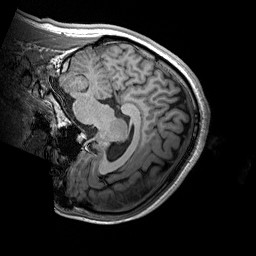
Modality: T1w
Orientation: sagittal
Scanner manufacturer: siemens
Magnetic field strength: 3 T
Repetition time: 2.2 s
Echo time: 0.00244 s